Aerial crown-view tile of a tropical tree (Barro Colorado Island, Panama), acquired 20250818:
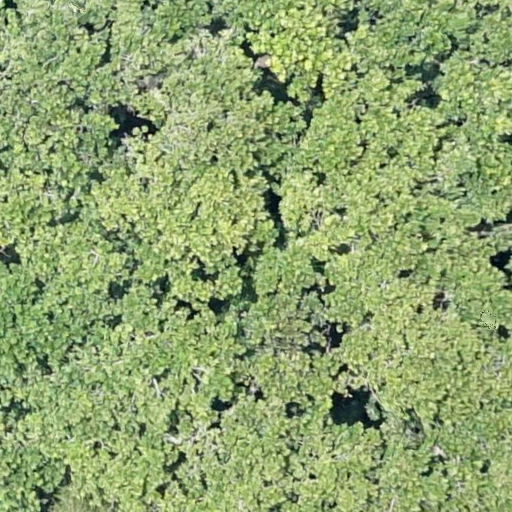
Species: Anacardium excelsum
GBIF accepted scientific name: Anacardium excelsum
Crown area: 677.806 m²